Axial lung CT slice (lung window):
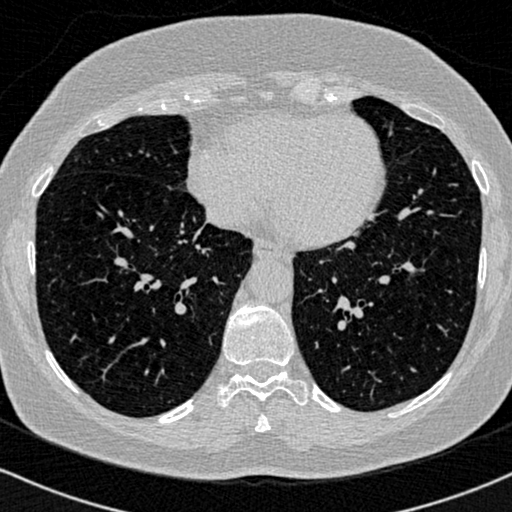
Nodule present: no